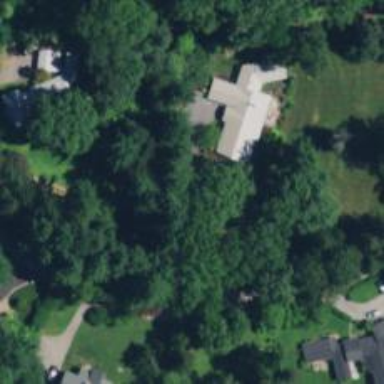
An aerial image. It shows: Driveway.